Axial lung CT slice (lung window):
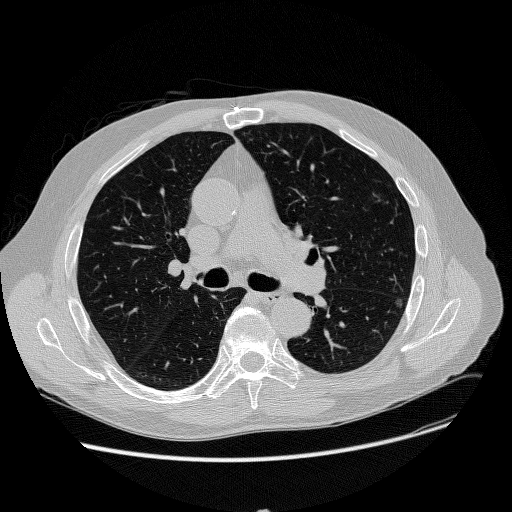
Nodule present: yes
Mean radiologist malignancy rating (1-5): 3.25